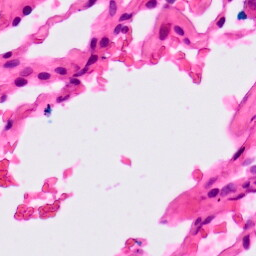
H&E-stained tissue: Lung